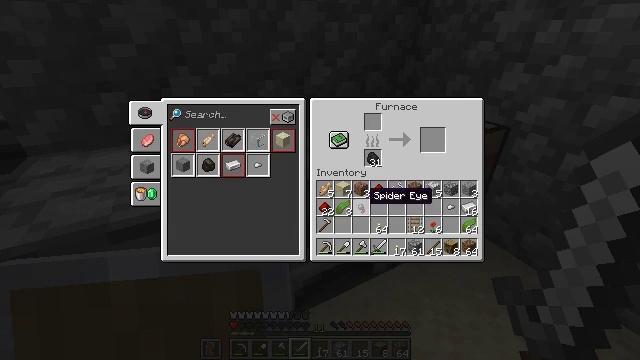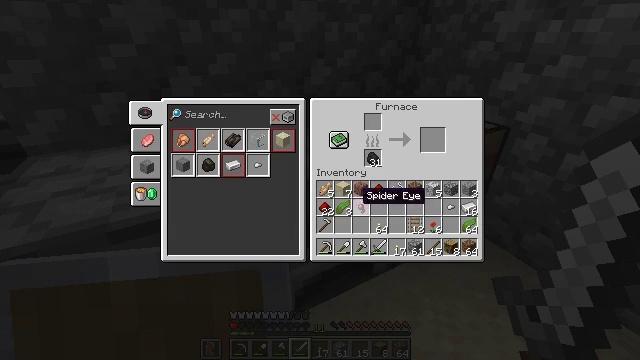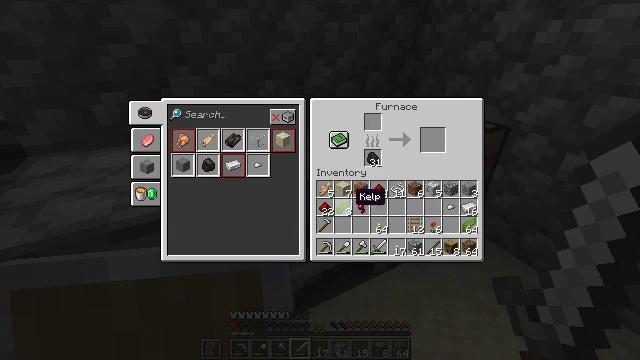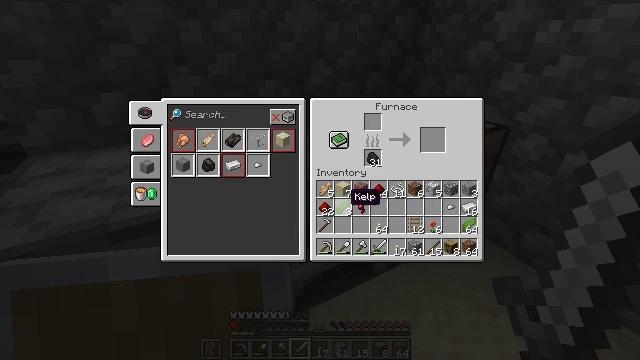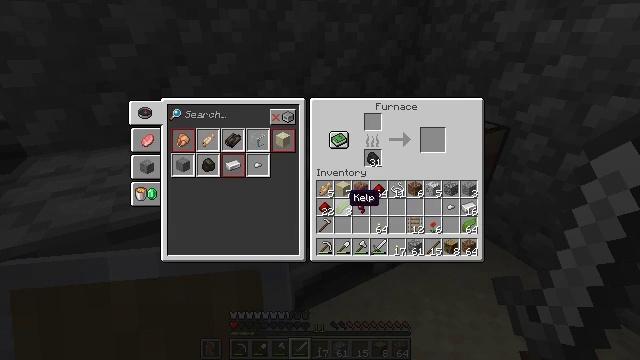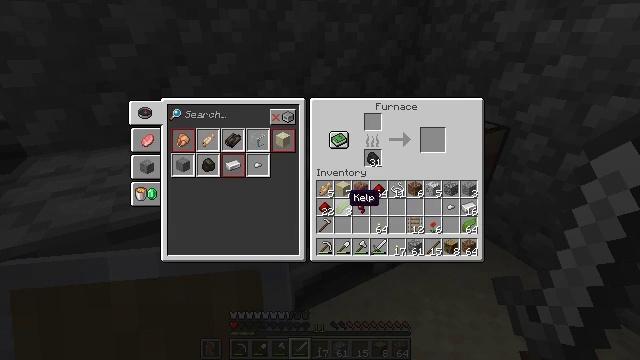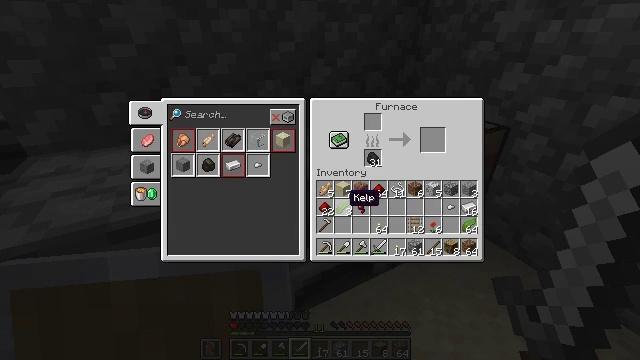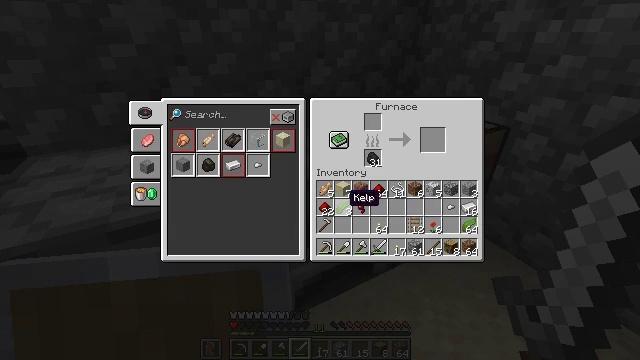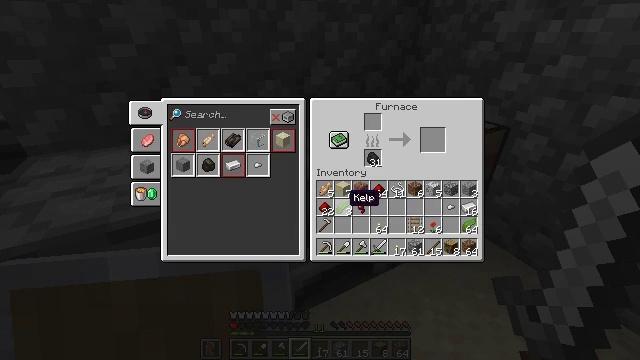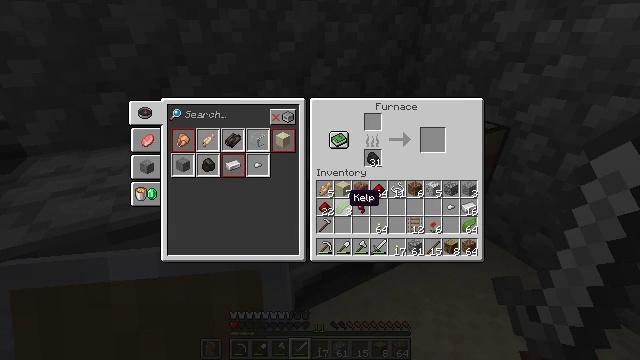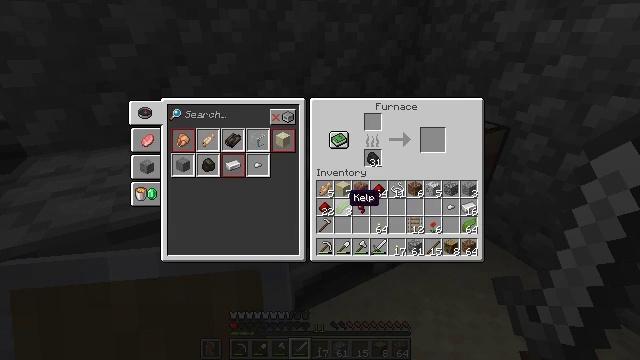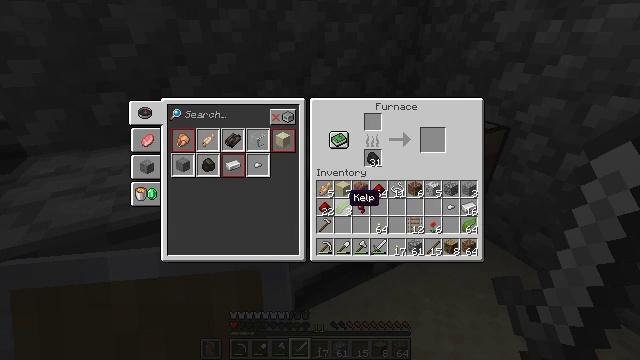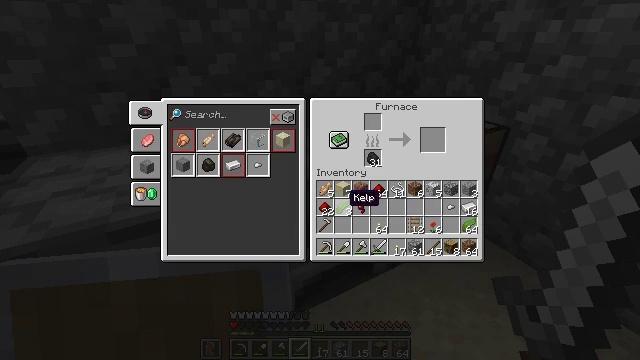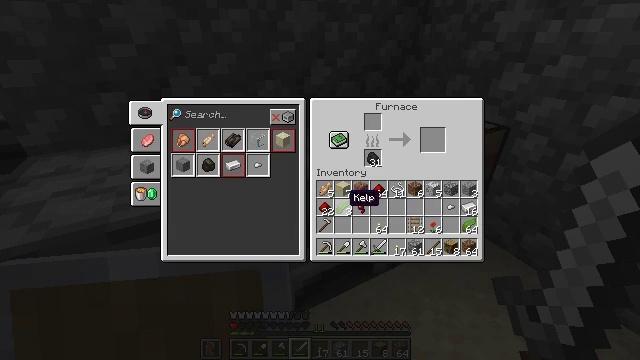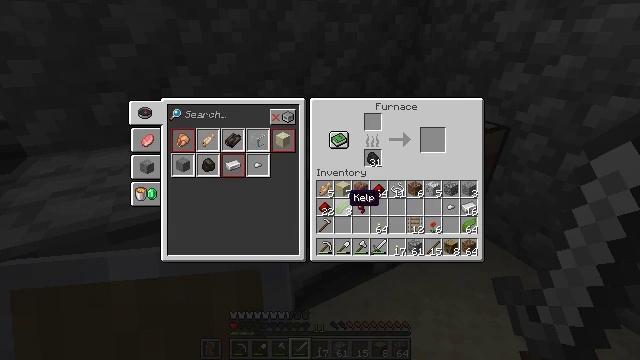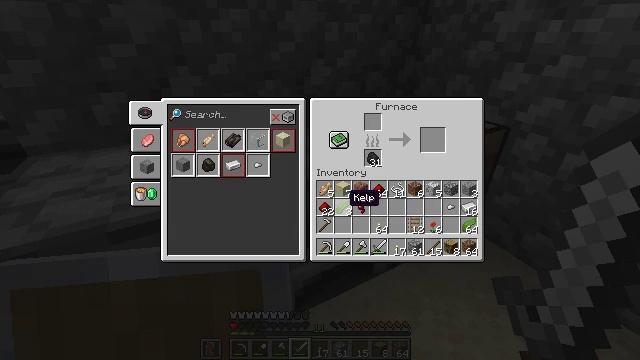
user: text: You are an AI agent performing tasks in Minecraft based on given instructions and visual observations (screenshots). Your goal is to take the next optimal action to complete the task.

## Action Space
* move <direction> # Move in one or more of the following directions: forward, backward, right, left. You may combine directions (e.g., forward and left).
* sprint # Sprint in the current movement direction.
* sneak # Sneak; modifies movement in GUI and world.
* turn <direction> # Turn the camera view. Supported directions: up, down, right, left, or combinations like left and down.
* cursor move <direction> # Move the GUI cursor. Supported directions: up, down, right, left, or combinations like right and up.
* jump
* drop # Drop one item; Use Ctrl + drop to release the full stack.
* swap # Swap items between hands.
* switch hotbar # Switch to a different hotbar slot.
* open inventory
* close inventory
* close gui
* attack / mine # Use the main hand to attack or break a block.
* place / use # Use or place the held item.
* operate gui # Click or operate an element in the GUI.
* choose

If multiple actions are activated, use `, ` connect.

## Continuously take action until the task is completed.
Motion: motion action
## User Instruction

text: Cook kelp to craft dried kelp.
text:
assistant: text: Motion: cursor move left
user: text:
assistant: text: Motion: no_op
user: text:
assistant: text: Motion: no_op
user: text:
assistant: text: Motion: no_op
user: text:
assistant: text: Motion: no_op
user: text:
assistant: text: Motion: no_op
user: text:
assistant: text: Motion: no_op
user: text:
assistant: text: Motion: no_op
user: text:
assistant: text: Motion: no_op
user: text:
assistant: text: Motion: no_op
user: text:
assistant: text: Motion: no_op
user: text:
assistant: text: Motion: no_op
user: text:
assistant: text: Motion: no_op
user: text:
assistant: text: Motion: no_op
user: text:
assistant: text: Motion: no_op
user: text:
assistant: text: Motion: no_op
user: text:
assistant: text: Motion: operate gui
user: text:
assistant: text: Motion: operate gui
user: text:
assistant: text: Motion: cursor move right and up
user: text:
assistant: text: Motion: cursor move right and up
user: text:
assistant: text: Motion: cursor move up
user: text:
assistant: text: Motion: cursor move up
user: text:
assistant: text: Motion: no_op
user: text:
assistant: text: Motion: no_op
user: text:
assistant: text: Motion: no_op
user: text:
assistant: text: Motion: no_op
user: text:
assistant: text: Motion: operate gui
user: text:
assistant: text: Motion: operate gui
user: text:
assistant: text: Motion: operate gui
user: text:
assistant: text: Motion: no_op